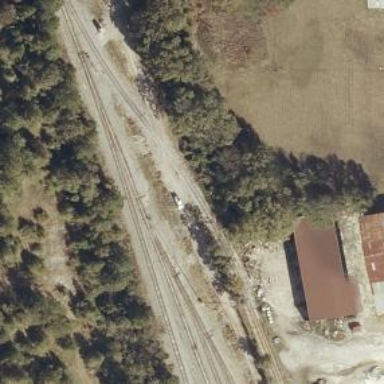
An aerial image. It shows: Railway spur service for aggregate transportation.